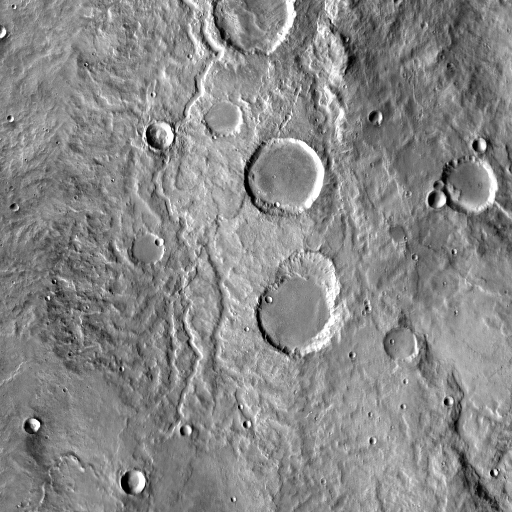
Crater classes present: Background, Other, Buried, Secondary